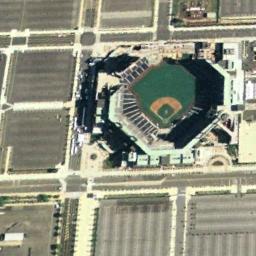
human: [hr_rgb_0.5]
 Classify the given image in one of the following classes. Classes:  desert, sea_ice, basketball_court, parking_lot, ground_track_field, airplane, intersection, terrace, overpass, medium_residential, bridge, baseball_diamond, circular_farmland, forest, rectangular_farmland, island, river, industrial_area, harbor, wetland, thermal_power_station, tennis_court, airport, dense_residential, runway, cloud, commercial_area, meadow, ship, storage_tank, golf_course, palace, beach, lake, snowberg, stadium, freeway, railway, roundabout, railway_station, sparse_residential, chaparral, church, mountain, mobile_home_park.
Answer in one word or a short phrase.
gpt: stadium